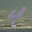
Label: 4